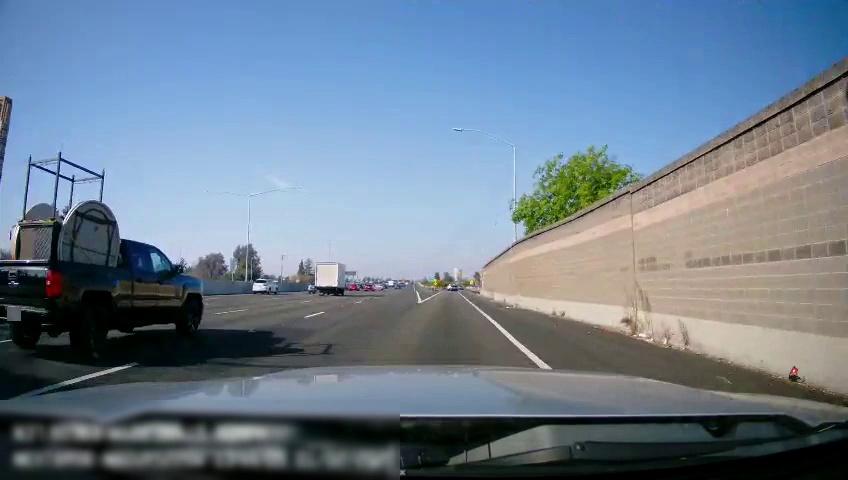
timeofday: Day
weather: Sunny
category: Drivable Space
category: Vehicles | Truck
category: Vehicles | Truck
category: Vehicles | Car
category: Vehicles | Car
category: Lanes | Alternate Lane
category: Lanes | Alternate Lane
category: Lanes | Alternate Lane
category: Lanes | Alternate Lane
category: Lanes | Alternate Lane